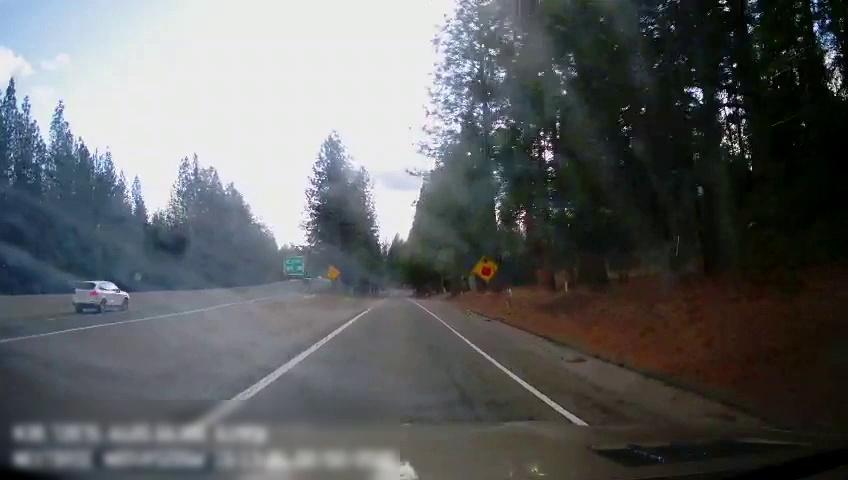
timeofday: Day
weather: Sunny
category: Drivable Space
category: Vehicles | Car
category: Lanes | Current Lane
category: Lanes | Alternate Lane
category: Lanes | Alternate Lane
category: Lanes | Alternate Lane
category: Traffic | Signs
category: Traffic | Signs
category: Traffic | Signs